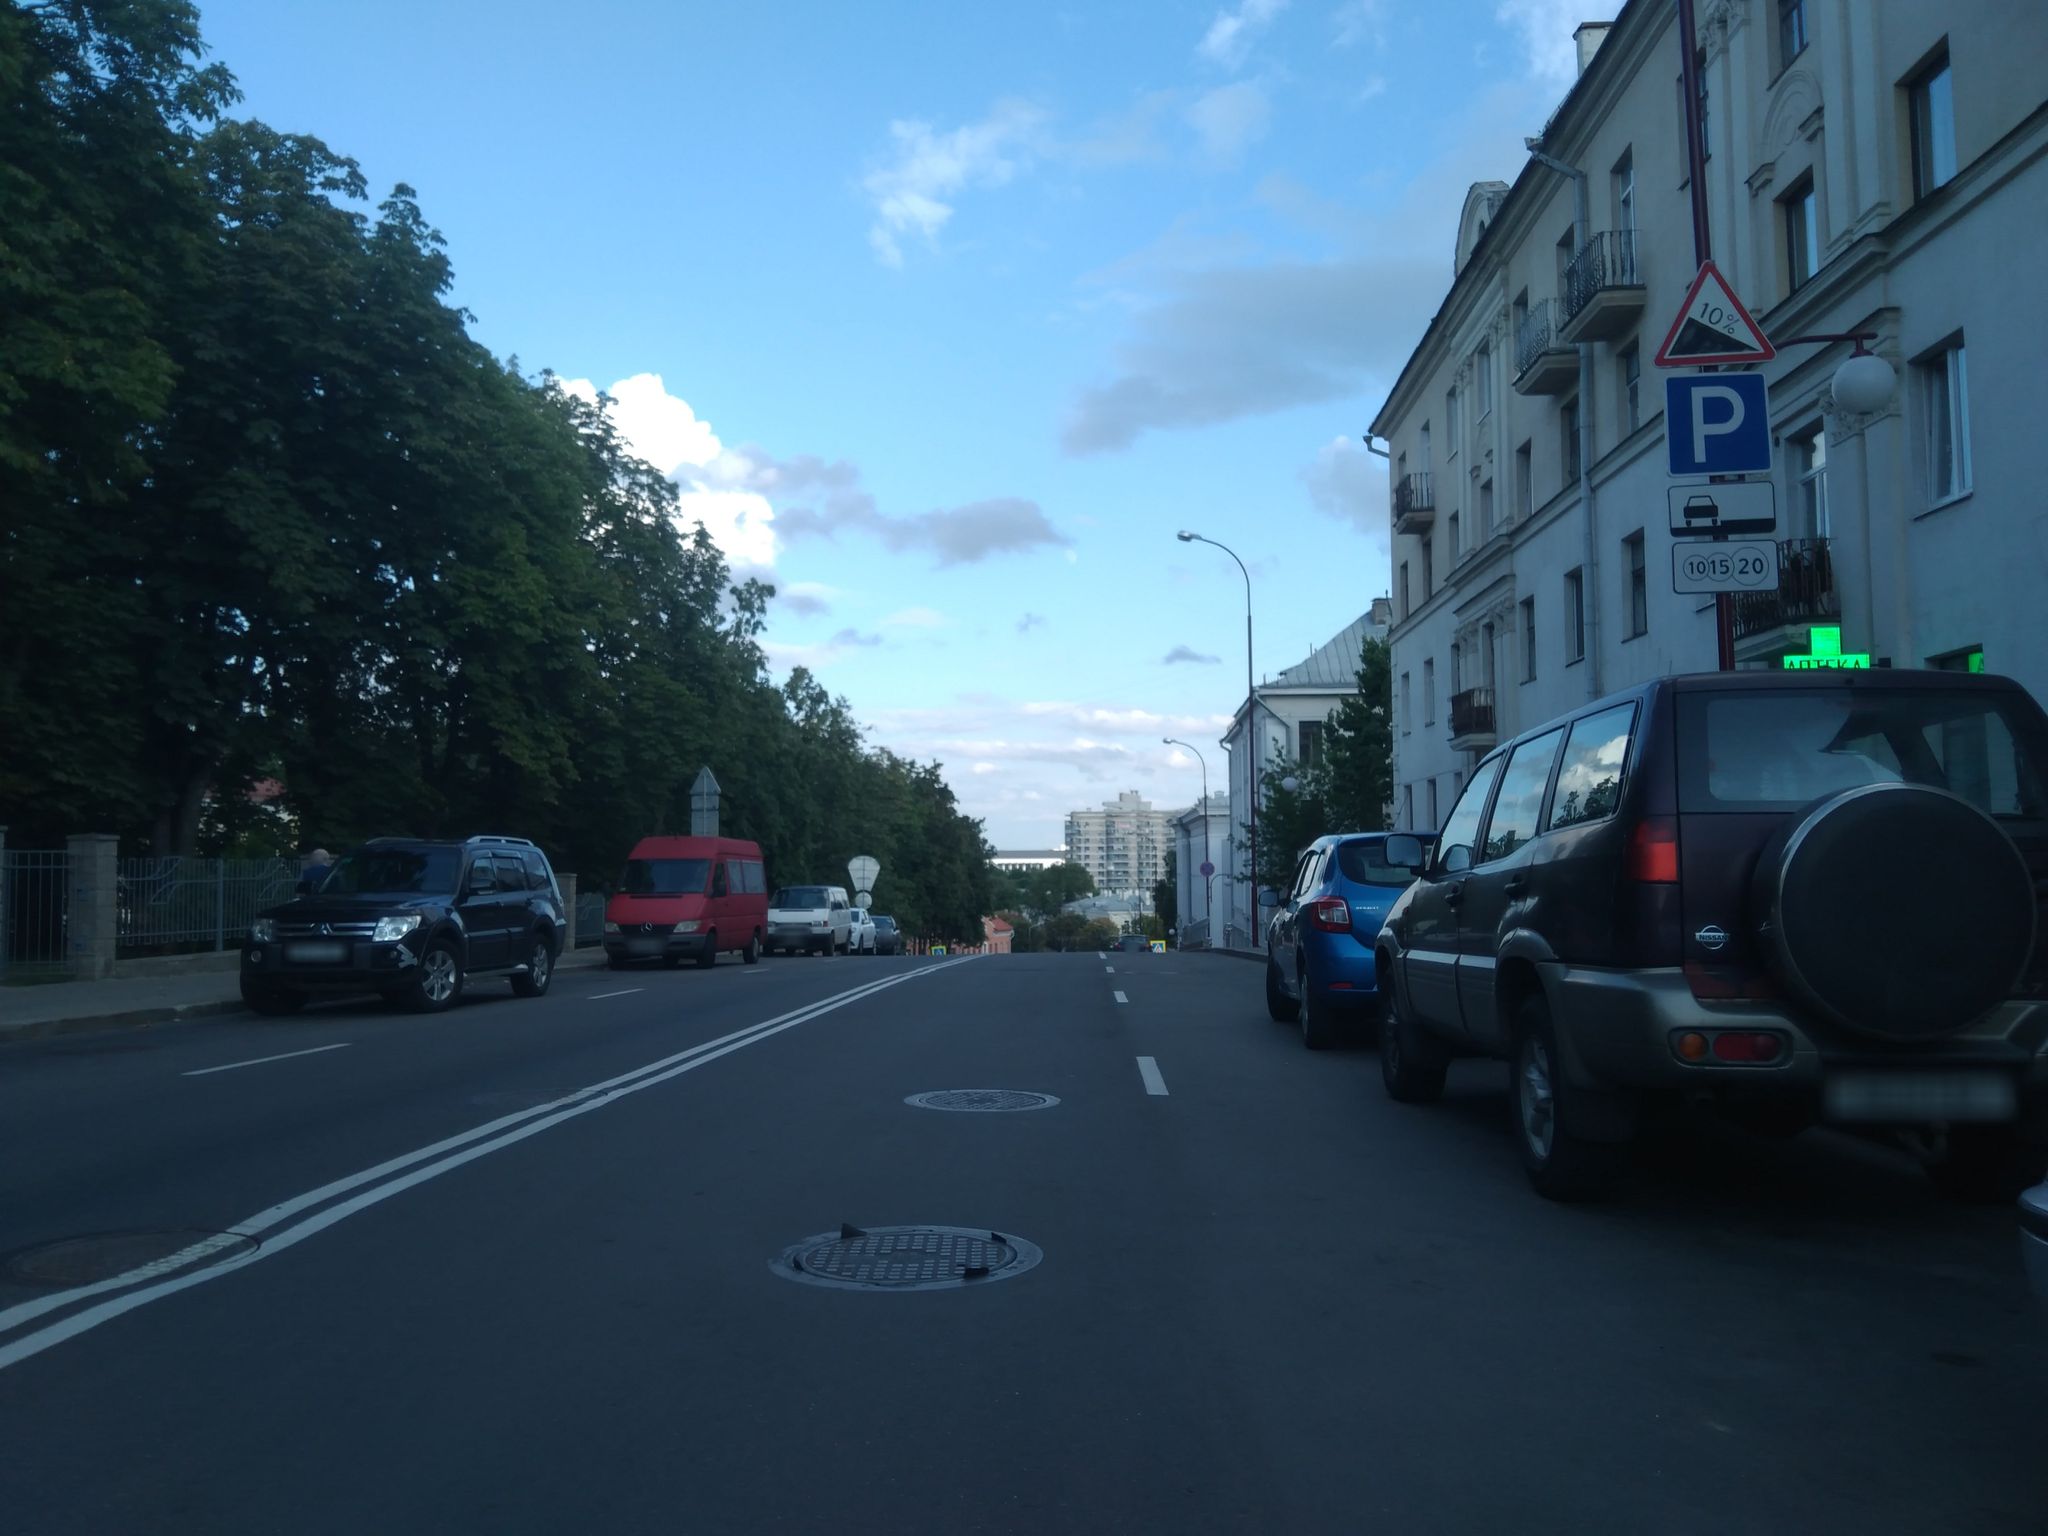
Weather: clear
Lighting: day
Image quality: good
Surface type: driving surface
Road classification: residential
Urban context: urban centre
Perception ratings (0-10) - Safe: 3.11, Lively: 8.93, Beautiful: 7.06, Boring: 0.86, Depressing: 0.42, Wealthy: 8.92